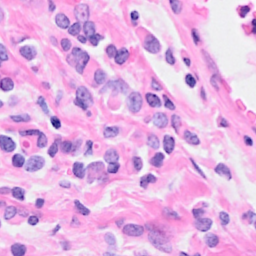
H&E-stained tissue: Breast